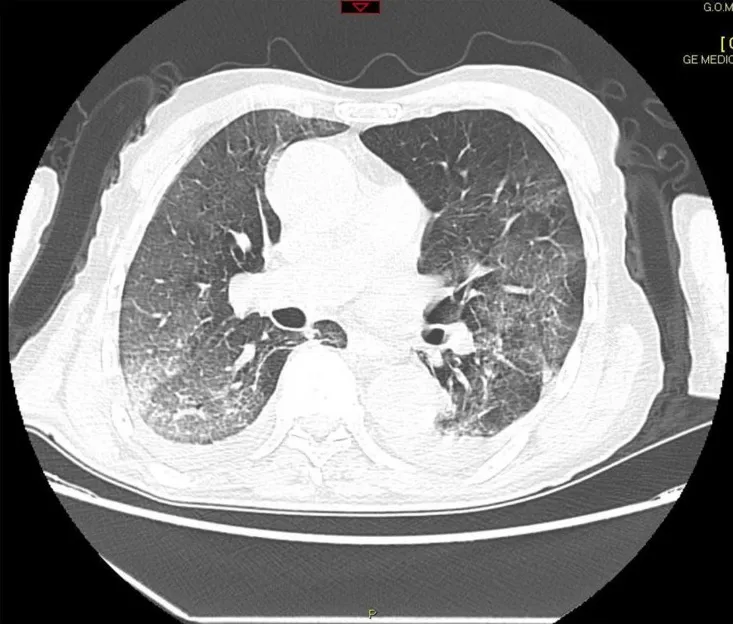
CT scan on day 3 showed bilateral, patchy alveolar opacities progressing to diffuse consolidations, with a "white lung" appearance and widespread ground-glass opacities and moderate bilateral pleural effusions.
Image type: radiology (ct)